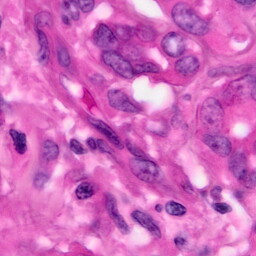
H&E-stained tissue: Pancreatic